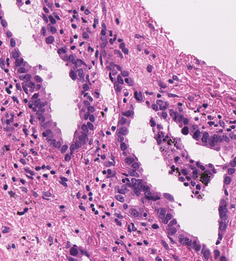
Tumor epithelial tissue: yes
Tumor-associated stroma tissue: yes
Normal tissue: no